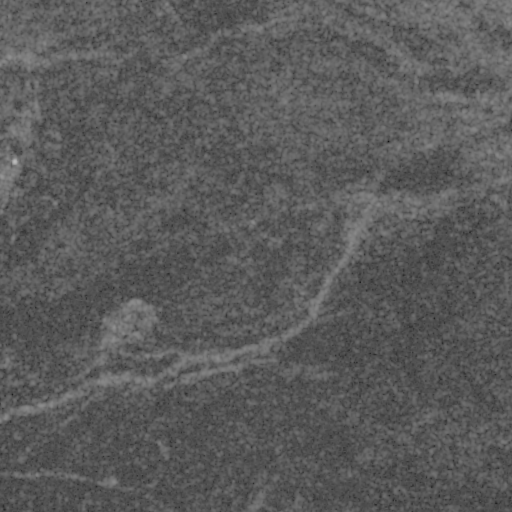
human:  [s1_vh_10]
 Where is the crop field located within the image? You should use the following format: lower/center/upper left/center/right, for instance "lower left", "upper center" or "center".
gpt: The crop field is located in the upper right of the image.
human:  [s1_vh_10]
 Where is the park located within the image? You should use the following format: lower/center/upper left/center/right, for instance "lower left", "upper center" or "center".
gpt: The park is located in the upper left of the image.
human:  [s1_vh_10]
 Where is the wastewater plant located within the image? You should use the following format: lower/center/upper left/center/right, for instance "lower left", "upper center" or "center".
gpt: The wastewater plant is located in the upper left of the image.
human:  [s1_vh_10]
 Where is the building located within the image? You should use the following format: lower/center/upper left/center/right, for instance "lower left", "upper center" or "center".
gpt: There is no building in the image.

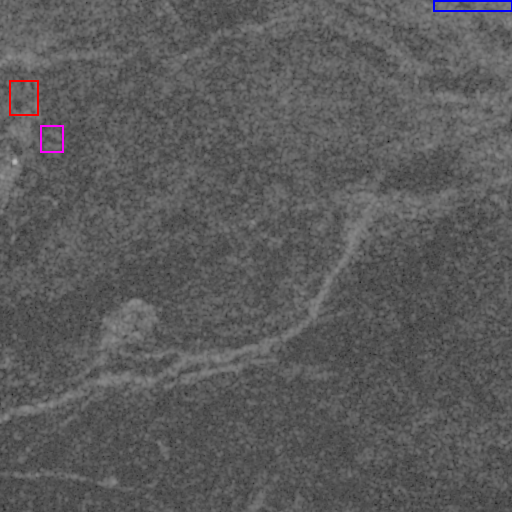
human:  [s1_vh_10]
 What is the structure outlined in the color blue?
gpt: The structure outlined in blue is a crop field.
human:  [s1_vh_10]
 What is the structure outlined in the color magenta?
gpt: The structure outlined in magenta is a park.
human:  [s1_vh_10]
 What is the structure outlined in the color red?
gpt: The structure outlined in red is a wastewater plant.
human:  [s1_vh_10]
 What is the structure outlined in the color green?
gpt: There is no green outline.